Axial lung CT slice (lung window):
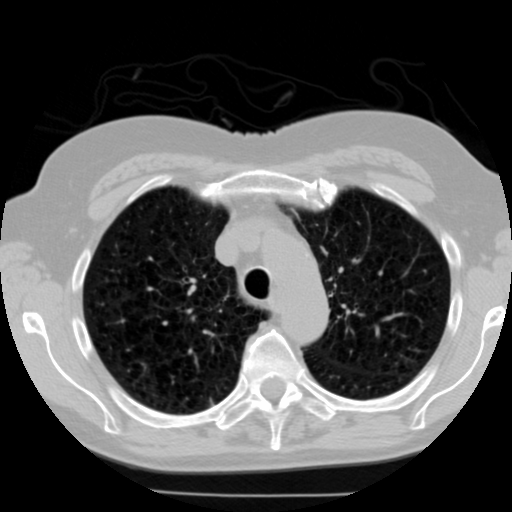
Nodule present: no